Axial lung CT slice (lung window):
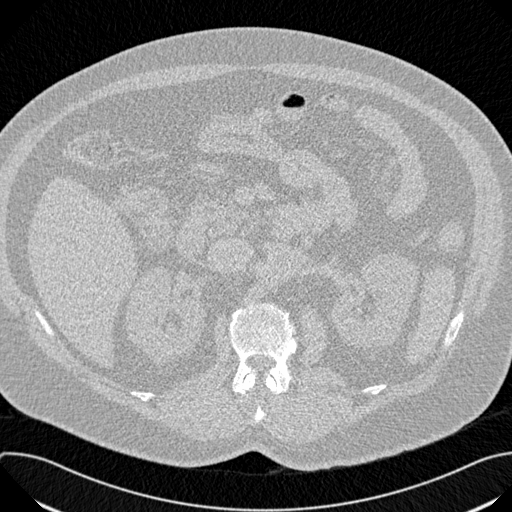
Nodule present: no